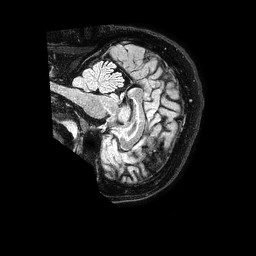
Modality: FLAIR
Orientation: sagittal
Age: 48
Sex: female
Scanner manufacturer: philips
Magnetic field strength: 1.5 T
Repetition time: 4.8 s
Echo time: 0.3 s